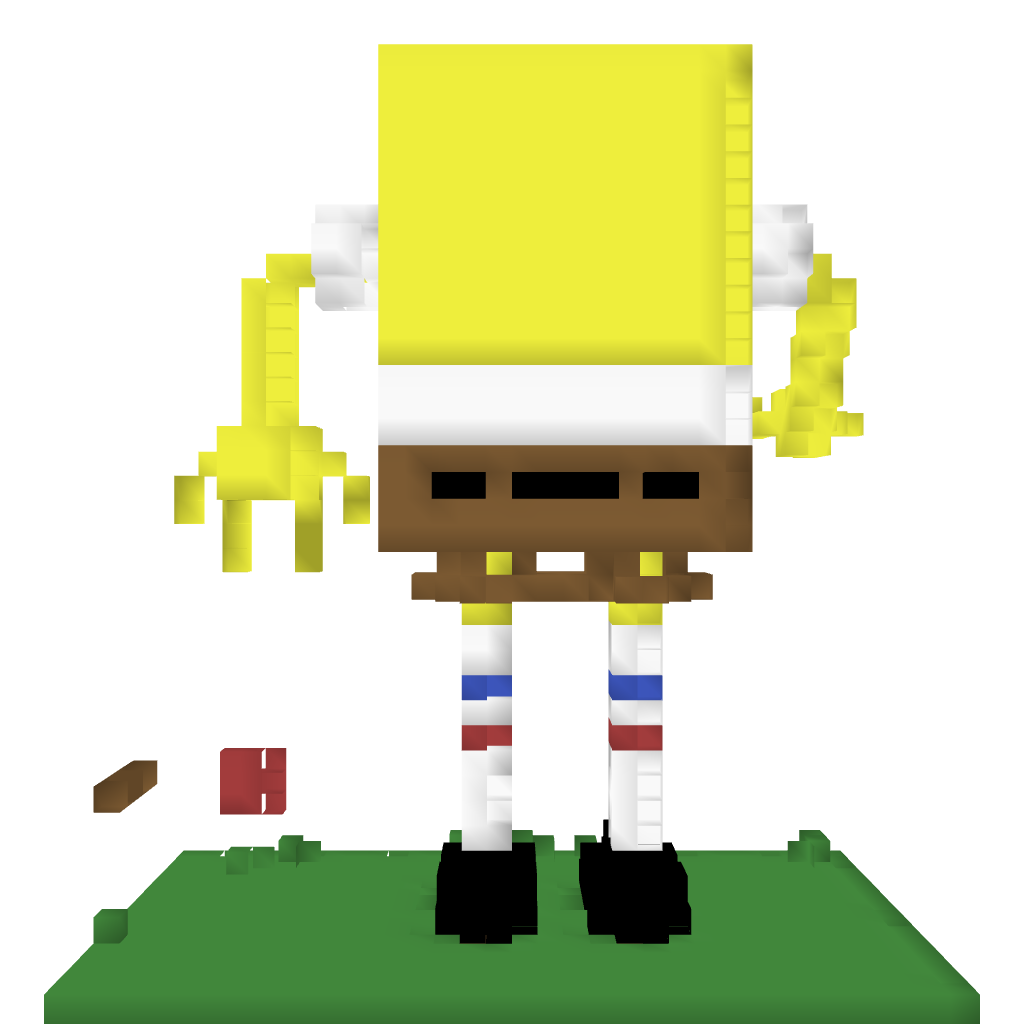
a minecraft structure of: Spongebob/Svampebob high quality